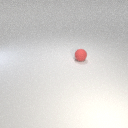
small red rubber sphere